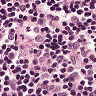
Metastatic tissue present: no